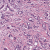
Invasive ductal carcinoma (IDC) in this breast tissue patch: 1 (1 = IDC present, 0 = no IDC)